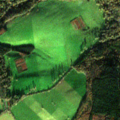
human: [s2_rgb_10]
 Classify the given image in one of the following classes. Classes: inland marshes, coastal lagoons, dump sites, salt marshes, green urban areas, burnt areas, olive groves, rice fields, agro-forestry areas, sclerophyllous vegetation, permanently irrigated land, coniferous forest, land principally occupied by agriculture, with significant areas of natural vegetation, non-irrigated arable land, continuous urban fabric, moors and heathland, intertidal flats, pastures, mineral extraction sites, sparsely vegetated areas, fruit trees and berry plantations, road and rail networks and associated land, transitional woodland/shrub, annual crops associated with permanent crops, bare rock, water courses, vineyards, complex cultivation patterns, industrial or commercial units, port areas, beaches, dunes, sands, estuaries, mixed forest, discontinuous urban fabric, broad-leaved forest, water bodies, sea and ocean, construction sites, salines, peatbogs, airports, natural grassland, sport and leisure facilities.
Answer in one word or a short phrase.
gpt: pastures, broad-leaved forest, coniferous forest